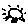
Label: sun